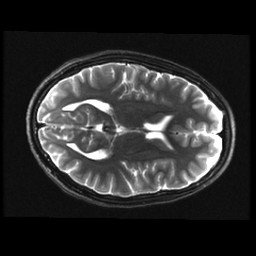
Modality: T2w
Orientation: axial
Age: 19
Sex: female
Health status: ill
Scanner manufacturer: ge
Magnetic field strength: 3 T
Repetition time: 7.5 s
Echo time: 0.1003 s